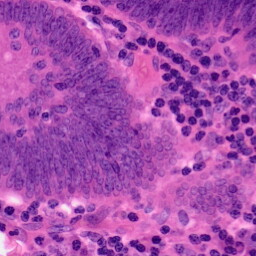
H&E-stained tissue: Colon